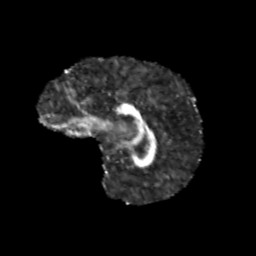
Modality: FA
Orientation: sagittal
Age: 9
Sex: female
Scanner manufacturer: siemens
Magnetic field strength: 3 T
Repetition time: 3.8 s
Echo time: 0.07 s